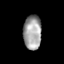
Tissue: skin
Cell type: Others
Senescence score: 0.6892
Nuclear area (px): 605
Mean DAPI intensity: 160.805